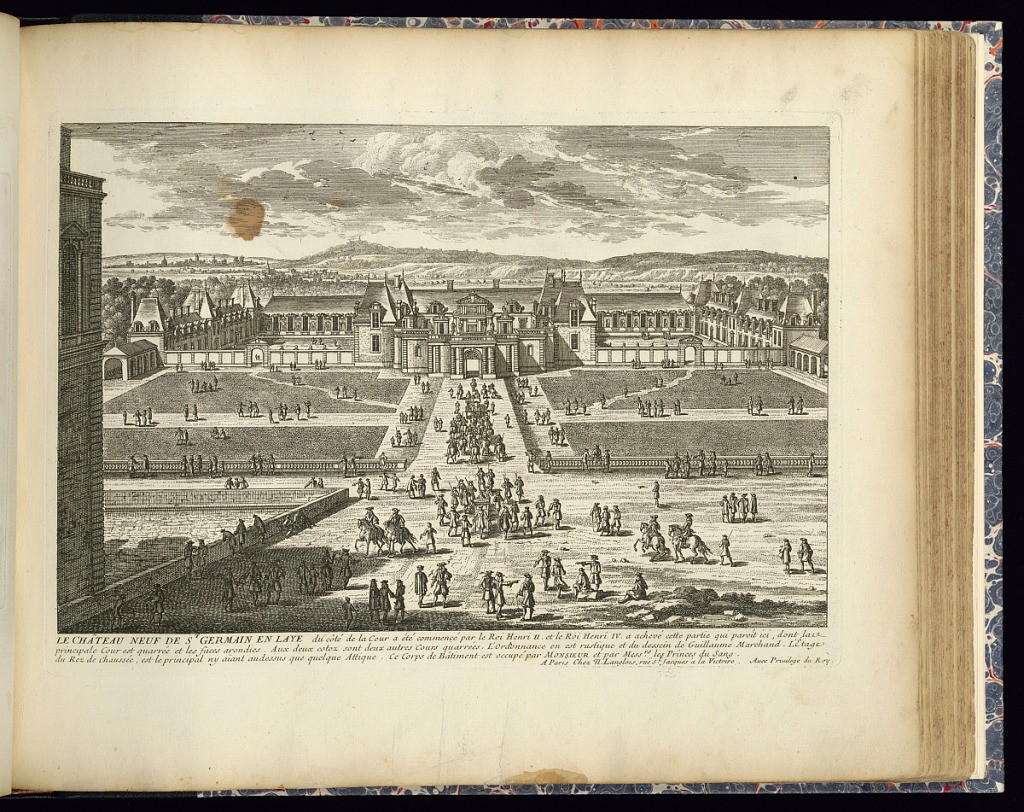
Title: LE CHÂTEAU NEUF DE ST GERMAIN EN LAYE
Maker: Gabriel Perelle, French, 1604–1677
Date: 1658–1703
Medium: Etching on laid paper
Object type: Print
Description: View of the courtyard façade of the palace of Saint-Germain-en-Laye with a central path leading to the front portico. Figures, sedan chairs, horseman along the paths. Landscape with buildings in the background. The plate is titled with a description.